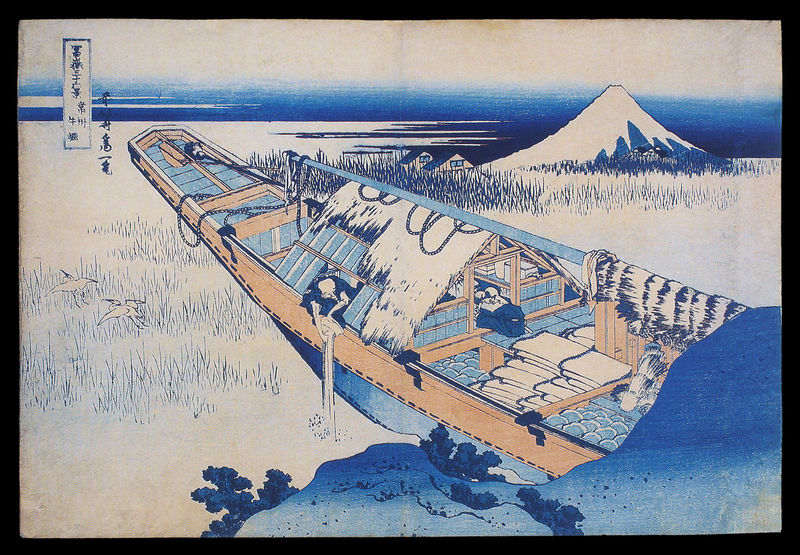
Titel: 36 Ansichten des Fuji
Künstler: Katsushika Hokusai
Institution: Honolulu, Honolulu Academy of Arts
Schlagwörter: berg, blau, gemälde, himmel, meer, wasser, weiß, landschaft, menschen, holz, zeichen, zeichnung, schnee, beige, häuser, schilf, strauch, vögel, busch, boot, kahn, japan, schiff, schrift, fischer, fels, ladung, seile, blue, men, white, painting, woman, yellow, japanese, print, japanisch, schriftzeichen, tusche, vulkan, asien, woodcut, reiher, china, man, rock, sky, tree, boat, house, lake, landscape, mountain, nature, ocean, orange, sand, sea, ship, water, houses, roof, village, snow, winter, grass, river, bushes, drawing, eimer, fabric, bird, birds, mast, rope, tuschezeichnung, schnitzkunst, bush, travel, chinese, asian, fishermen, fishing, port, ballen, workers, fuji, fujijama, servants, journey, pour, pouring, string, bucket, jar, woodblock, merchant, woodblock print, woodcutting, characters, junk, piles, cranes, mt fuji, trip, litograph, job, houseboat, craines, effort, my fuji, cartuche